Question: I made a Website for a client.
Now when I search for him the result looks like this:

You can see the fourth entry is somewhat of a special entry and I don't understand where this entry is coming from?
Is this an automated google+ page? I've just created a google places entry but never a google+ page.
How di I get rid of this search result?
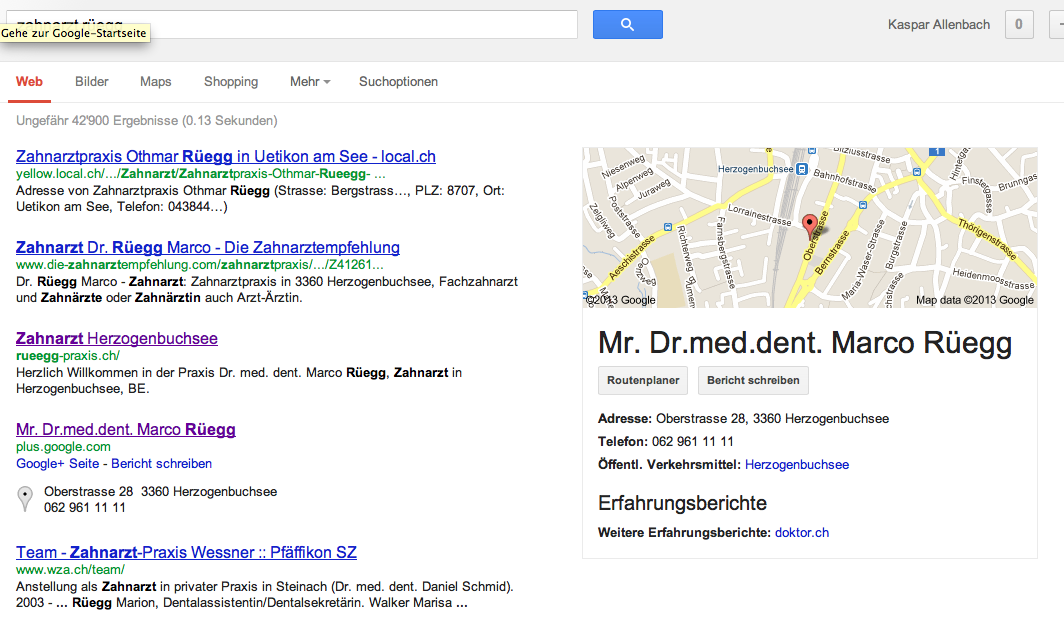
Answer: Google Places entries show up in Google+ Local. They do not have a Google+ Page associated with them by default, but you can convert your entry to a place to enable more functionality and to hook the entry up with your site by using the <URL> to verify your website on the Google+ Local page.
Associating your site with the Google+ Local page, should help with search too and provide people with a method to get directly to your site until the website starts showing up in the search index from being crawled.